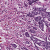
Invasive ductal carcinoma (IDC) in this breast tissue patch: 1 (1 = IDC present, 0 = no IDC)